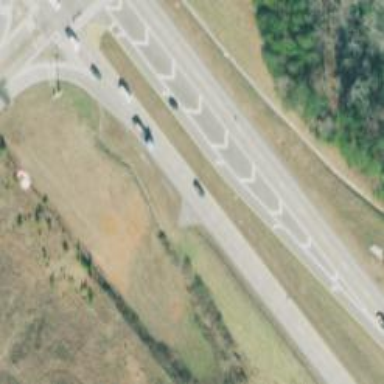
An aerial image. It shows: Trunk link highway.